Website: ulta-beauty
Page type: customer-info-address
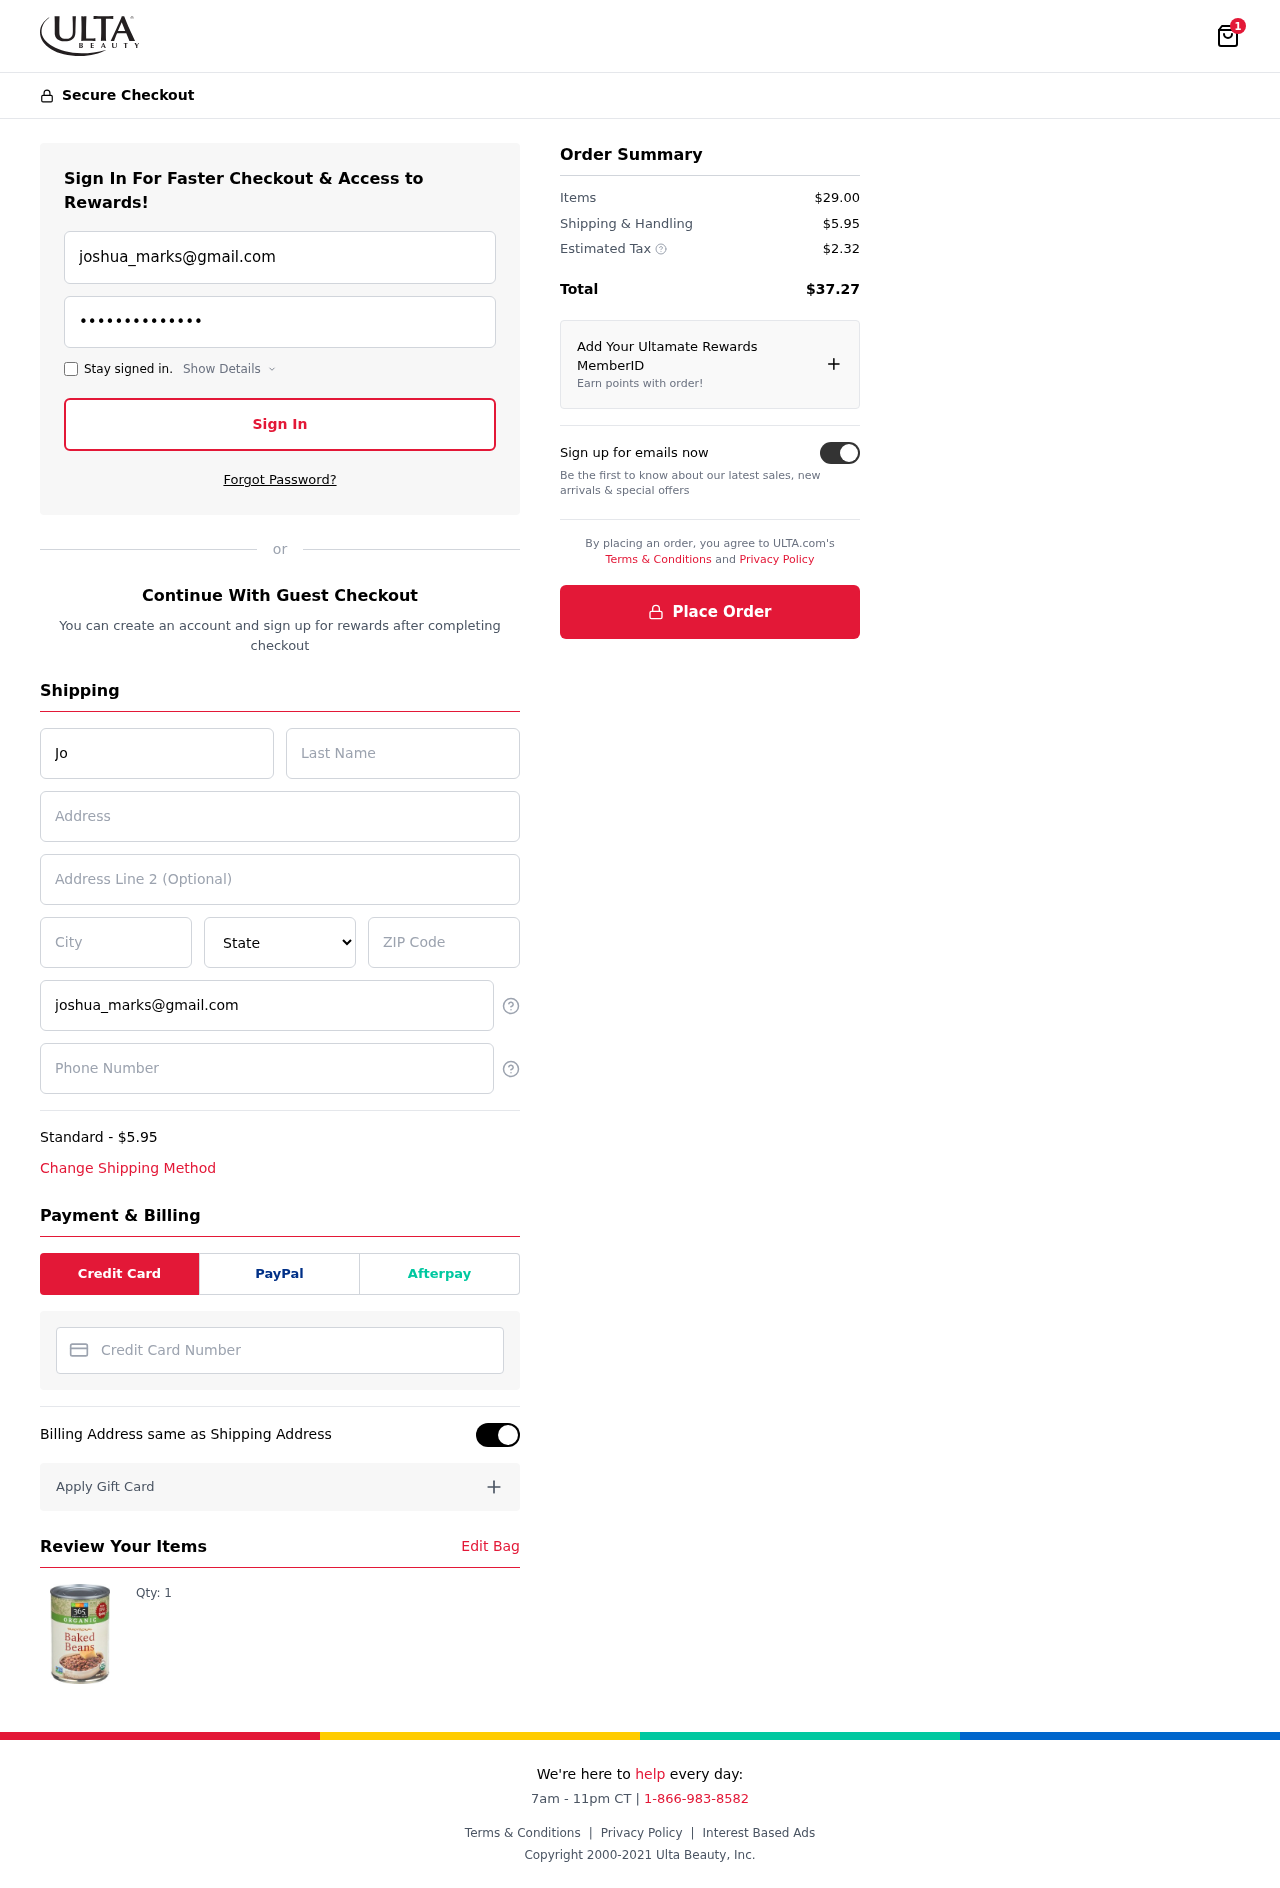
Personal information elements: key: PII_CARD_NUMBER
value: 6531 9829 2058 7551
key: PII_CITY
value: Gardnerland
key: PII_EMAIL
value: joshua_marks@gmail.com
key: PII_FIRSTNAME
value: Joshua
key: PII_LASTNAME
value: Marks
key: PII_PHONE
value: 5577416449
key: PII_POSTCODE
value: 14662
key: PII_STATE
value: PR
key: PII_STREET
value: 982 Robert Fields Suite 135
Product elements: key: PRODUCT1_QUANTITY
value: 1
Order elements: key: ORDER_NUM_ITEMS
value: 1
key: ORDER_SHIPPING_COST
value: $5.95
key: ORDER_ITEMS_TOTAL
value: $29.00
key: ORDER_SHIPPING_COST2
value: $5.95
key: ORDER_TAX
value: $2.32
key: ORDER_TOTAL
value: $37.27